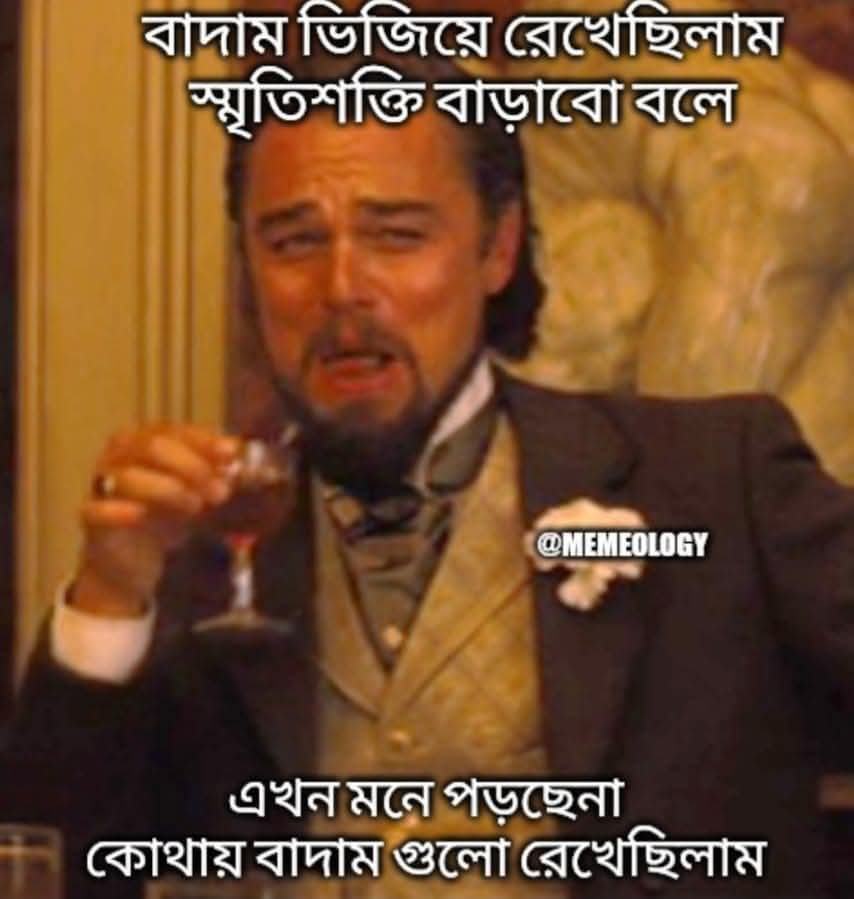
Text: বাদাম ভিজিয়ে রেখেছিলাম স্মৃতিশক্তি বাড়াবো বলে
এখন মনে পড়ছেনা কোথায় বাদাম গুলো রেখেছিলাম
Label: Non Hate